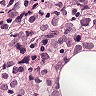
Metastatic tissue present: yes